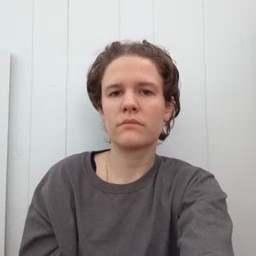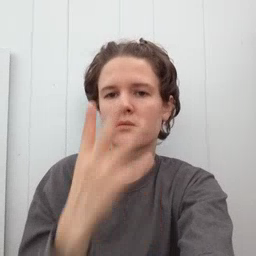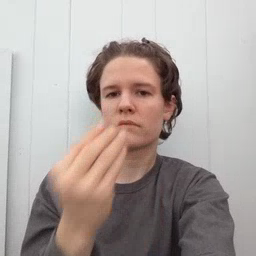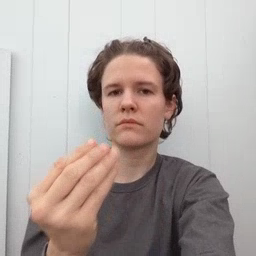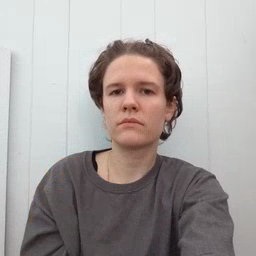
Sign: wolf